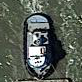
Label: civil